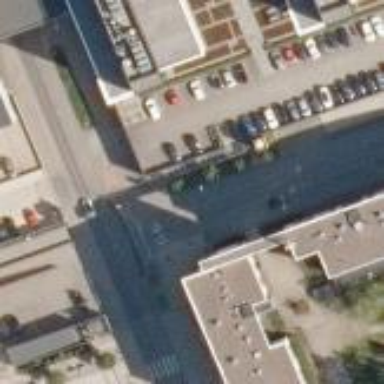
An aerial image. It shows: Multi-storey parking building. Its designated use is for parking.